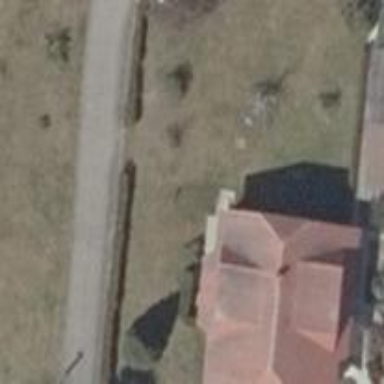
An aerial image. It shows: House with half-hipped roof shape.